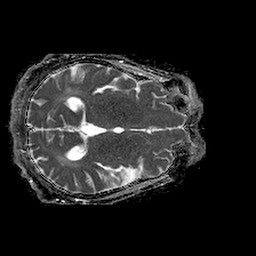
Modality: ADC
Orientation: axial
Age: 53
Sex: female
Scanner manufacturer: philips
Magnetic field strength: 1.5 T
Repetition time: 4.6 s
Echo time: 0.08631 s